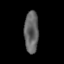
Tissue: lung
Cell type: T cells
Senescence score: 0.1864
Nuclear area (px): 579
Mean DAPI intensity: 99.869